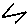
Label: zigzag